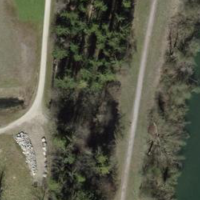
EUNIS habitat code: 41
Species observed at this site:
Equisetum telmateia